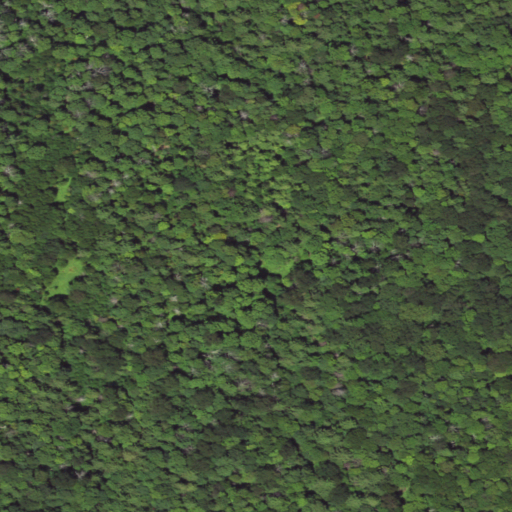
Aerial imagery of mountain in Pennsylvania named Camp Mountain containing mixed forest and deciduous forest